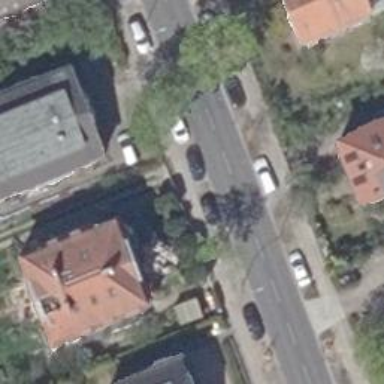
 there are parallel street side parking lanes."